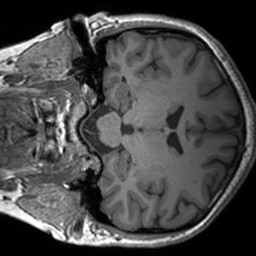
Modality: T1w
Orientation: coronal
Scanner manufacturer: siemens
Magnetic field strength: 3 T
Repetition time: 1.54 s
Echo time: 0.00234 s